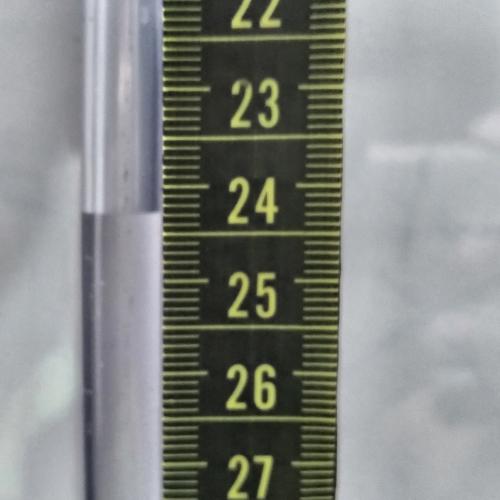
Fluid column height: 24.3 cm